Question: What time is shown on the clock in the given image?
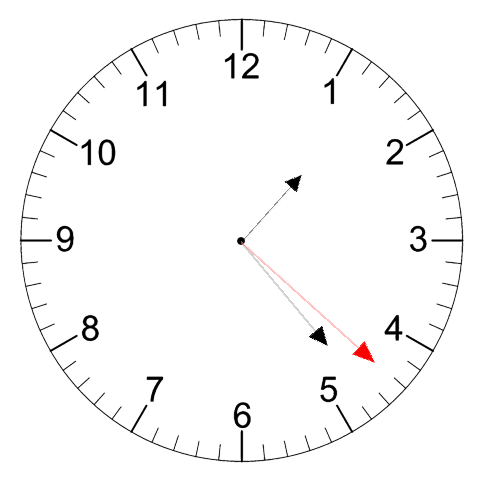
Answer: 01:23:22